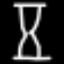
Label: hourglass